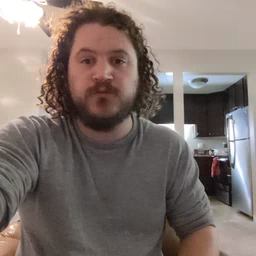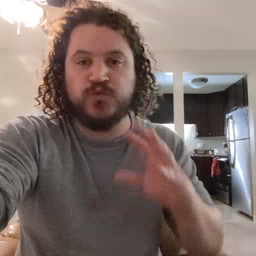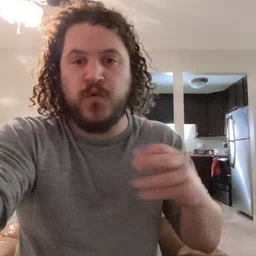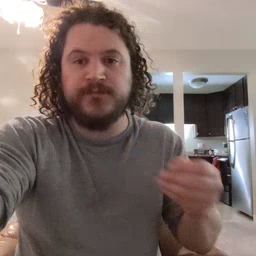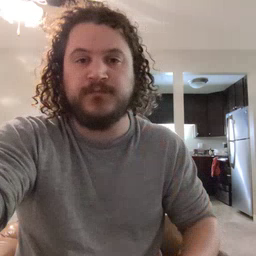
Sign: story